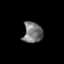
Tissue: prostate
Cell type: Epithelial cells
Senescence score: 0.3508
Nuclear area (px): 388
Mean DAPI intensity: 120.057